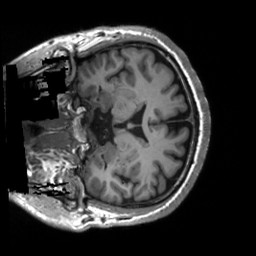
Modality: T1w
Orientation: coronal
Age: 65
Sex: male
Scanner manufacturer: siemens
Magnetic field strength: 3 T
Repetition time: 2.5 s
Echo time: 0.00248 s